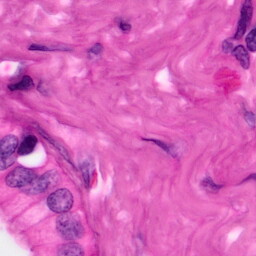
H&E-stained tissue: Pancreatic